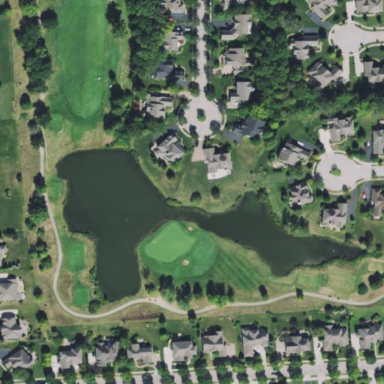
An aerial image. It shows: Water hazard in golf course. The hazard is natural water feature.